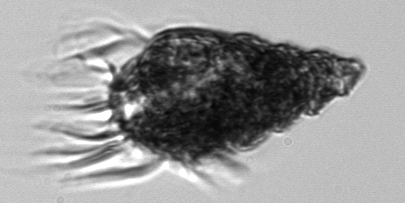
Label: Laboea_strobila